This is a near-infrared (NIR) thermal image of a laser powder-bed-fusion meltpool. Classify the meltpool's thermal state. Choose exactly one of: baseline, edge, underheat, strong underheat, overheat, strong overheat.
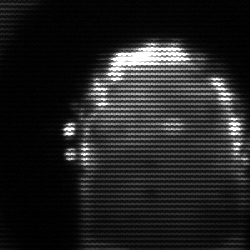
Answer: baseline